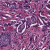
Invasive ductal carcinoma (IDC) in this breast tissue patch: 1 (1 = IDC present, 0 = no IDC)